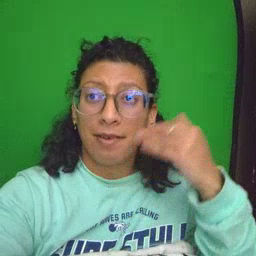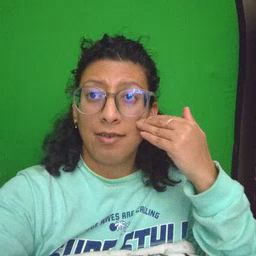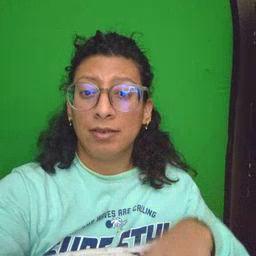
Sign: smile